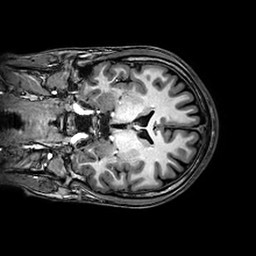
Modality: T1w
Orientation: coronal
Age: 30
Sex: male